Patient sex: M
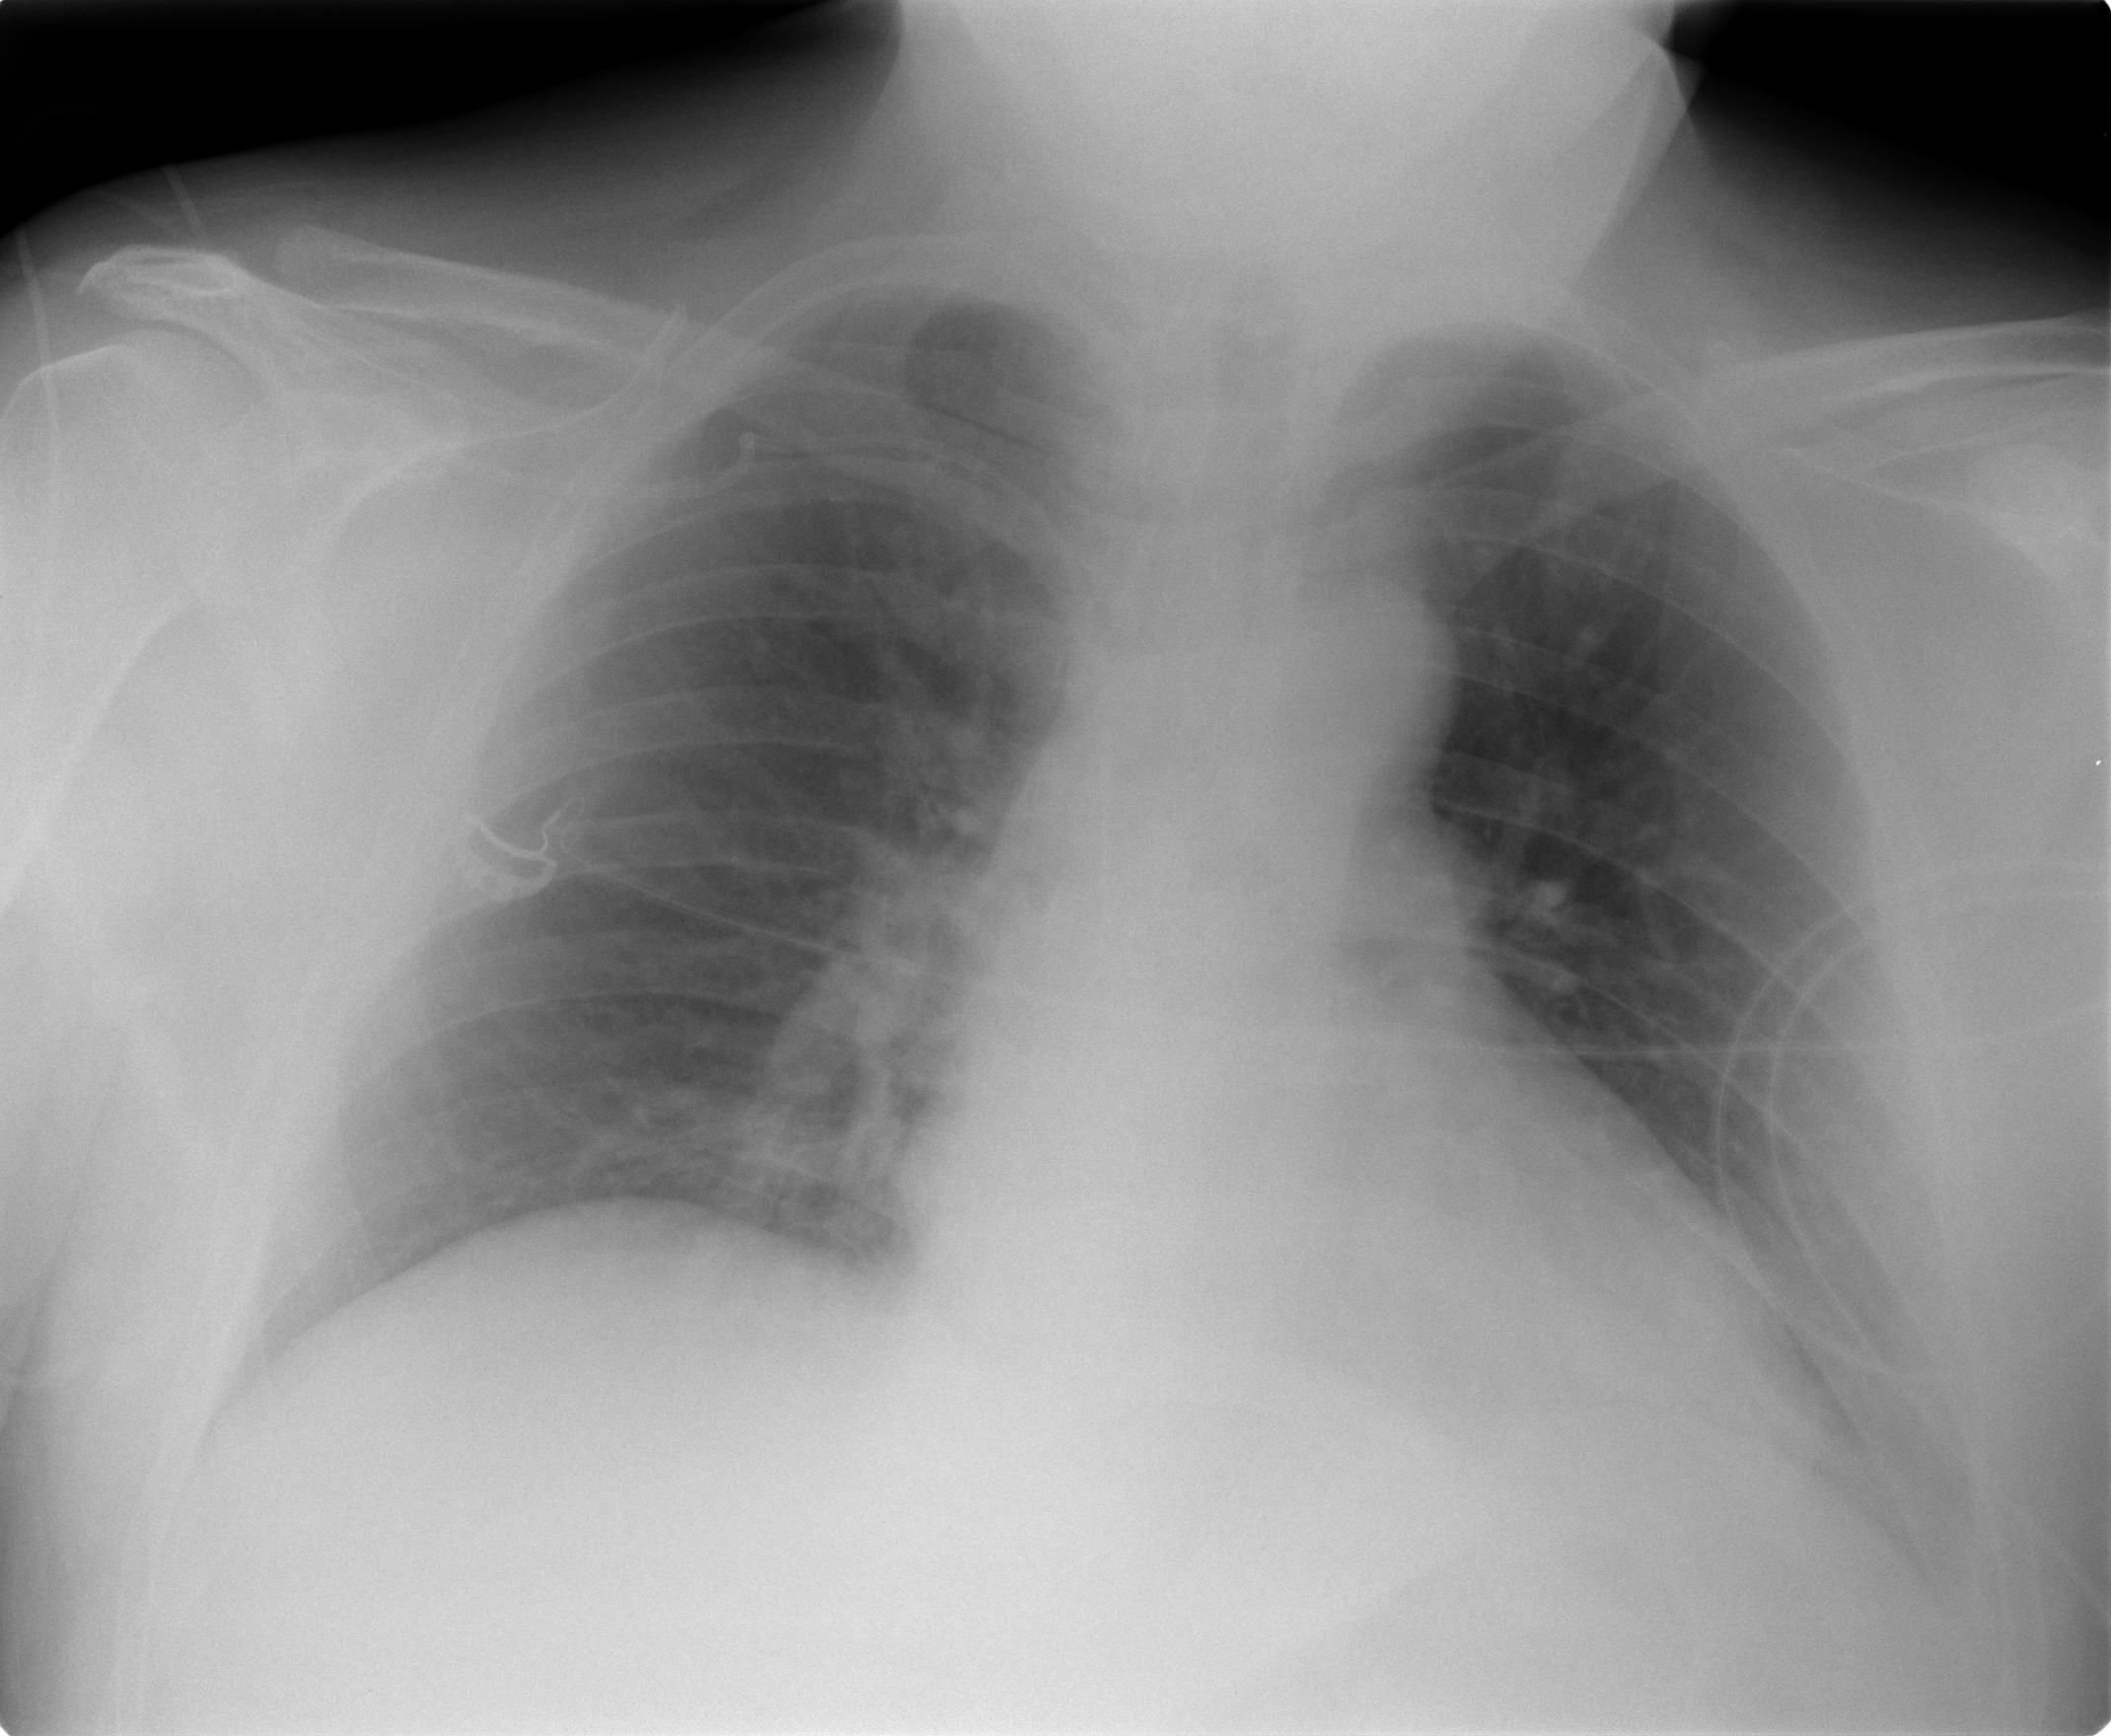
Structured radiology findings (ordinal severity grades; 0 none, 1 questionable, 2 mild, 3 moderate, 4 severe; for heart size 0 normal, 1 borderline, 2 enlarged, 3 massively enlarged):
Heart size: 1
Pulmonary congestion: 1
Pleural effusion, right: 0
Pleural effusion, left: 0
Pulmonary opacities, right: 0
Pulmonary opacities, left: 0
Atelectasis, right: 0
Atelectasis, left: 1